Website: lowes
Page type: review-order
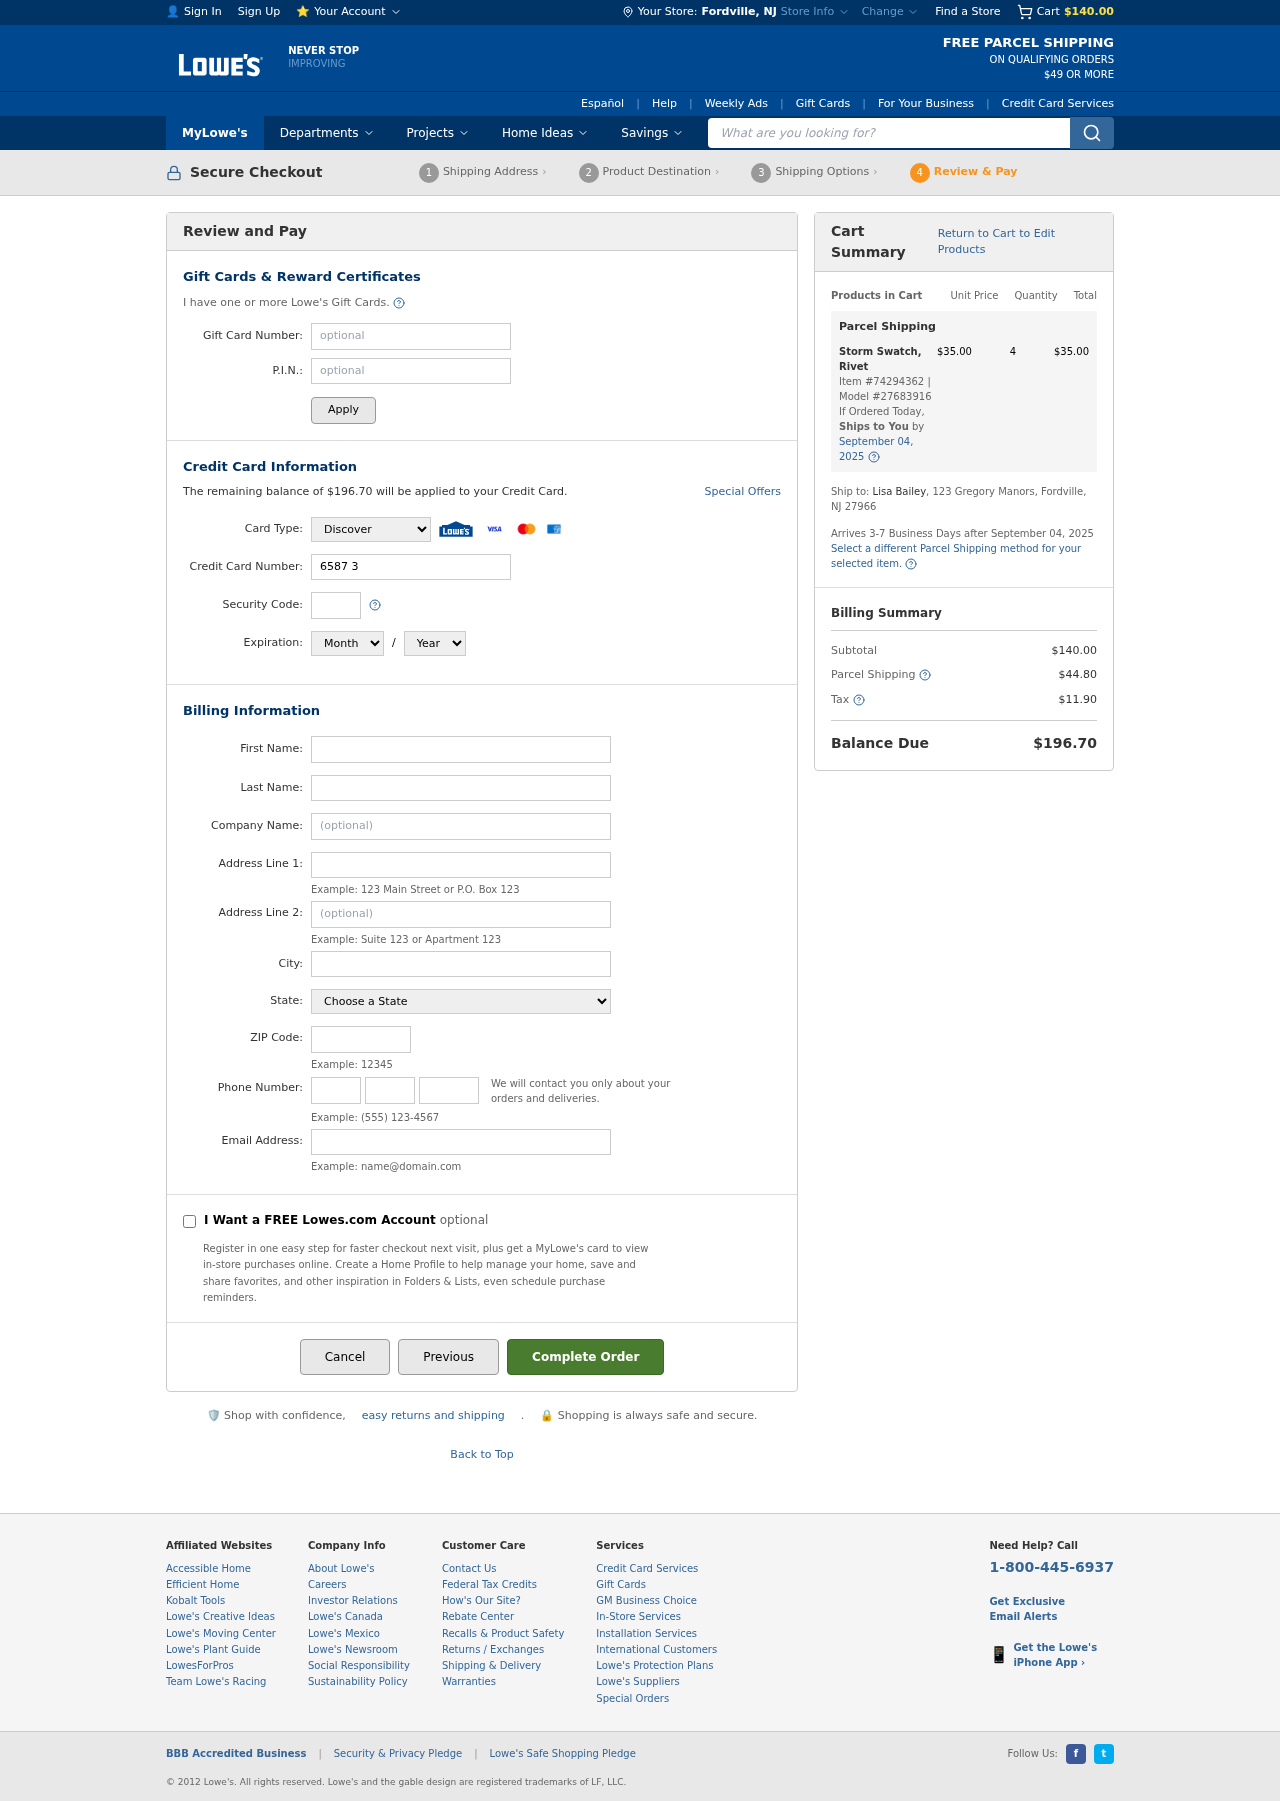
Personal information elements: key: PII_CARD_CVV
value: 861
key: PII_CARD_EXPIRY_MONTH
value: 08
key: PII_CARD_EXPIRY_YEAR
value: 26
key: PII_CARD_NUMBER
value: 6587 3358 8549 0084
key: PII_CARD_TYPE
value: Discover
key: PII_CITY
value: Fordville
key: PII_CITY_STATE
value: Fordville, NJ
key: PII_COMPANY
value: Harrell Group
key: PII_EMAIL
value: lisabailey@gmail.com
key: PII_FIRSTNAME
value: Lisa
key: PII_LASTNAME
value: Bailey
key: PII_PHONE_AREA
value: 674
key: PII_PHONE_PREFIX
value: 867
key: PII_PHONE_SUFFIX
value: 5341
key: PII_POSTCODE
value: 27966
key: PII_STATE
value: New Jersey
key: PII_STREET
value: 123 Gregory Manors
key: PII_STREET2
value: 123 Gregory Manors
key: PII_FULLNAME2
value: Lisa Bailey
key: PII_STATE_ABBR
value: NJ
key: PII_POSTCODE_FULL
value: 27966
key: PII_CITY_STATE_ZIP
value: Fordville, NJ 27966
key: PII_POSTCODE_NUMERIC
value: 27966
Product elements: key: PRODUCT1_NAME
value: Storm Swatch, Rivet
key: PRODUCT1_PRICE
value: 35
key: PRODUCT1_QUANTITY
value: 4
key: PRODUCT1_ITEM_NUMBER
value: Item #74294362
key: PRODUCT1_MODEL_NUMBER
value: Model #27683916
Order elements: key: ORDER_SUBTOTAL
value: $140.00
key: ORDER_BALANCE_DUE
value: $196.70
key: ORDER_SHIPPING_DATE
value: September 04, 2025
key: ORDER_ITEM_TOTAL
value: $35.00
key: ORDER_SHIPPING_DATE2
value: September 04, 2025
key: ORDER_SHIPPING_COST
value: $44.80
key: ORDER_TAX
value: $11.90
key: ORDER_TOTAL
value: $196.70
Search elements: key: HEADER_SEARCH
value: What are you looking for?